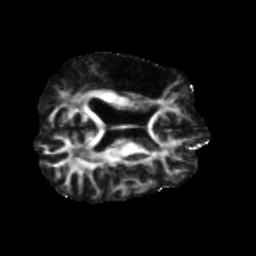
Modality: FA
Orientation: axial
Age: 56
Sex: male
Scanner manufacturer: siemens
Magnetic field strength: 3 T
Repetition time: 5.47 s
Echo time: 0.0854 s